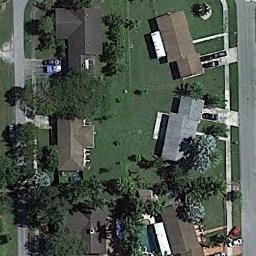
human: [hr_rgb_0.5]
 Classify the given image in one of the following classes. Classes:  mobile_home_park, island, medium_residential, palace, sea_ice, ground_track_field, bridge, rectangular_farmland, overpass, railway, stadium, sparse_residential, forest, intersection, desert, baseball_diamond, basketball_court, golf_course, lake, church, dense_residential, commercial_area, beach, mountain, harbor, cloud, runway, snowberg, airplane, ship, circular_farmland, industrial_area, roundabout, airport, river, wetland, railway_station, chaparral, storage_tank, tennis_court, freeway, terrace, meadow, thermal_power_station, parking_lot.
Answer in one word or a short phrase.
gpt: medium_residential